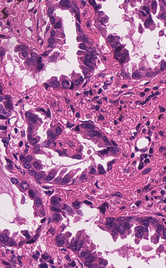
Tumor epithelial tissue: yes
Tumor-associated stroma tissue: yes
Normal tissue: no